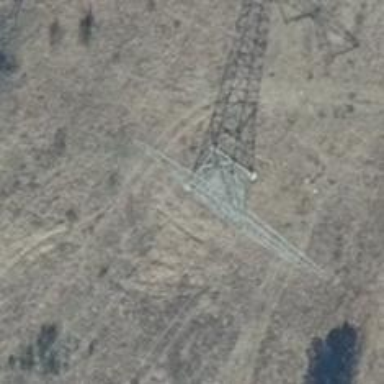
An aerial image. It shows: Power tower.